Field crop: maize
Growth stage: 2
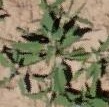
Species: atriplex